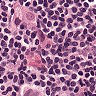
Metastatic tissue present: yes